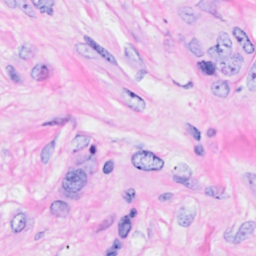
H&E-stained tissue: Breast